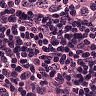
Metastatic tissue present: yes